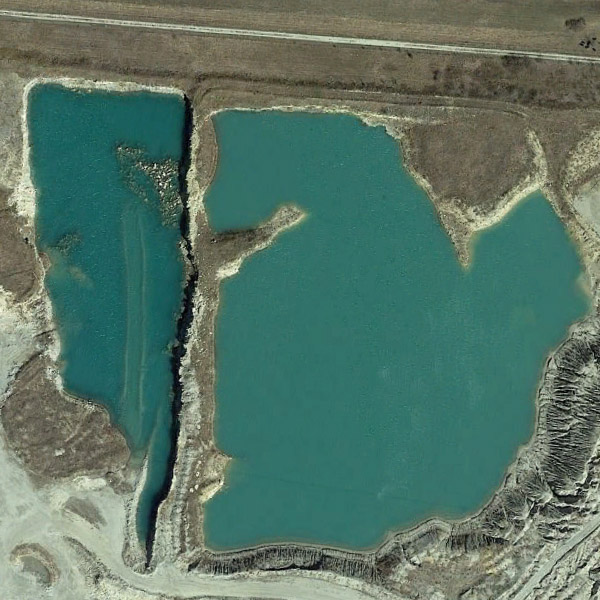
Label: Pond